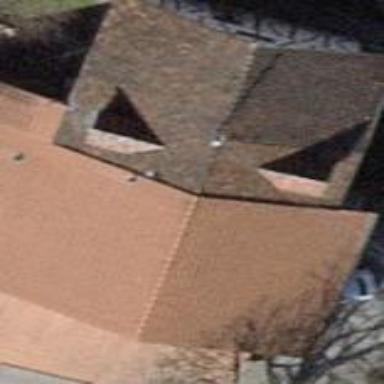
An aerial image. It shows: Semidetached house with gabled roof.